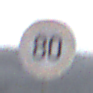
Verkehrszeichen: Geschwindigkeit80
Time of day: MorningAfternoon
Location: Outdoor (Nature)
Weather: PartlyCloudy
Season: Winter
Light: Natural